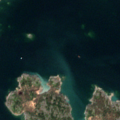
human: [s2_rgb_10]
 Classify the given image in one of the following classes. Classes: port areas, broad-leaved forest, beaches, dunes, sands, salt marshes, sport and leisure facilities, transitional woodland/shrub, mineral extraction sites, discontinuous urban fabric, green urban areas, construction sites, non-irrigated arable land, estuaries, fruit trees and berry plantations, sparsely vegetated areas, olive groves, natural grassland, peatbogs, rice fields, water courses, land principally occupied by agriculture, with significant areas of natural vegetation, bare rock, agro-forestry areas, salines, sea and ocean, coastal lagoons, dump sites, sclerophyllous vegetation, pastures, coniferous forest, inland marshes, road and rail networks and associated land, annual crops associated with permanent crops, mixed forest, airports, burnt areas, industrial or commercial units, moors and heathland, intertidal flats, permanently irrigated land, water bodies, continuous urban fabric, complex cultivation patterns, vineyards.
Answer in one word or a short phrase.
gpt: mixed forest, bare rock, sea and ocean